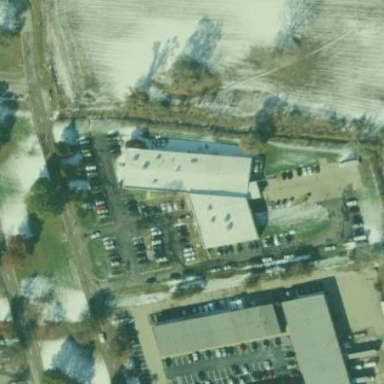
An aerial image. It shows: Office building.